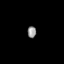
Tissue: prostate
Cell type: T cells
Senescence score: 0.3314
Nuclear area (px): 97
Mean DAPI intensity: 150.845